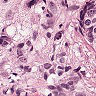
Metastatic tissue present: yes